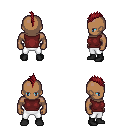
a pixel art fantasy rpg character, male body template, human, dark skin, maroon sleeveless shirt, white pants, brunette mohawk hairstyle, black shoes, four views (front, back, left, right), 2x2 character sprite sheet, small pixel art, hard edges, no anti-aliasing